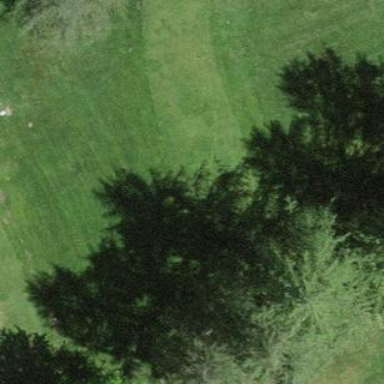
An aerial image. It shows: Golf tee.